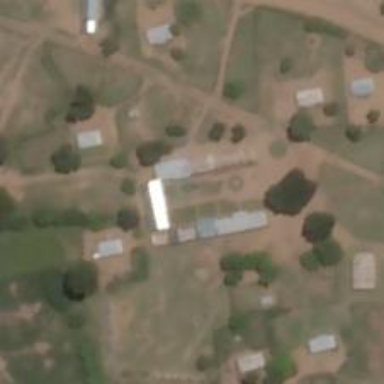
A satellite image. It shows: School.